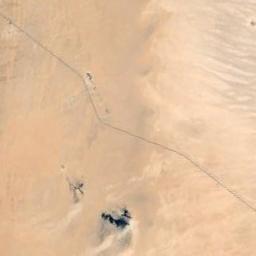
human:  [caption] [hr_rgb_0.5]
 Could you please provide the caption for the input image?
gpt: Nothing else can be seen in this desert .

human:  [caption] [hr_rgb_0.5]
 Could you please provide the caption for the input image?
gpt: This is a yellow desert with a narrow road passes through it .

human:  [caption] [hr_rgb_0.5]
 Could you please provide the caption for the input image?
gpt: The desert has yellow sand and a lake and a road goes through the desert .

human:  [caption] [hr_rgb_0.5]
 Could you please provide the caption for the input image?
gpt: There are white desert with a line of green plants .

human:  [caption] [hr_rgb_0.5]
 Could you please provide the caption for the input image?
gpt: A yellow desert with a road across .